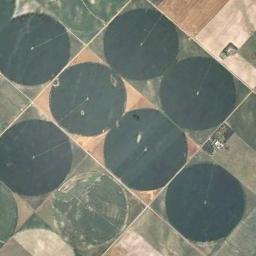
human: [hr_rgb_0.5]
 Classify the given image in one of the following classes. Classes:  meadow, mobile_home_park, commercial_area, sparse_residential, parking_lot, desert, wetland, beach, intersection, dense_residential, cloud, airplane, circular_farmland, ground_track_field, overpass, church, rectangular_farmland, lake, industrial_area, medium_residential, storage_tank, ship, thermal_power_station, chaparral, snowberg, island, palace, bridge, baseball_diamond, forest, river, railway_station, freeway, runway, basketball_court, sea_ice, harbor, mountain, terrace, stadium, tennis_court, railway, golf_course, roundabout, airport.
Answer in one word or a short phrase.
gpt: circular_farmland